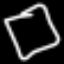
Label: square